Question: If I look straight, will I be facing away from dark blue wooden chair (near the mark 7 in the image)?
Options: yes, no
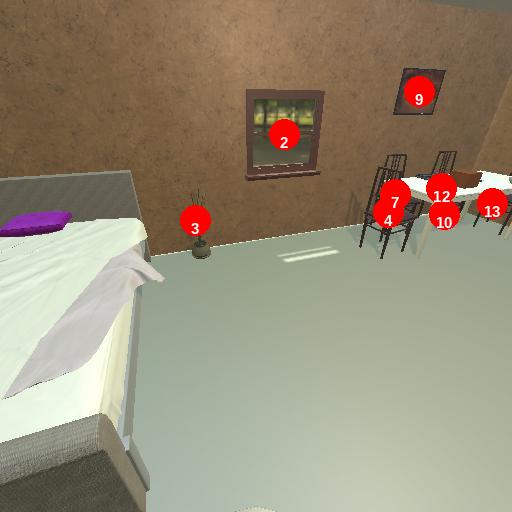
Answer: yes